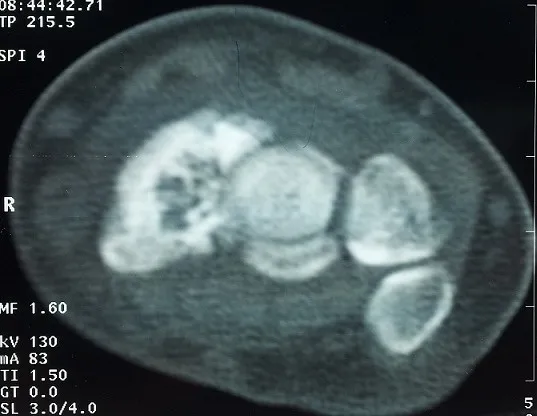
Scan of the wrist providing precise localization of the lesion, revealed the fracture of the scaphoid and the speckled calcification.
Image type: radiology (ct)